Question: We suppose that we have the following image (is a single file with 4 radio buttons, seems same but it is for example, the icons could be different):

I saw, a time ago, how to get an image by specifing background-position in CSS style. How to do that ?
Means, how to get the icon from lower-right side in CSS instead splitting that file in four icons separately ?
Sorry if this question is obsolete but I'm beginner in CSS.
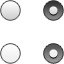
Answer: Have a look at the 'background-position' attribute.
MDN has <URL> about it, including examples.
There are also a number of articles available about <URL>.